Question: I need unauthenticated users to first be redirected to a login page on an ASP.NET website, then I'll do some business logic to determine one of three authentication types:
1. the user will manually log in with a username and password
2. the user will get redirected to an STS for a federated login
3. or (in some cases) the user does not require a login at all and the system will just set their IsAuthenticated=true so they can continue on in their process.
My question is, if it's option #2, how do I programmatically redirect a request to an STS like if I had checked the option in the image below to "Redirect all unauthenticated requests to the STS"?

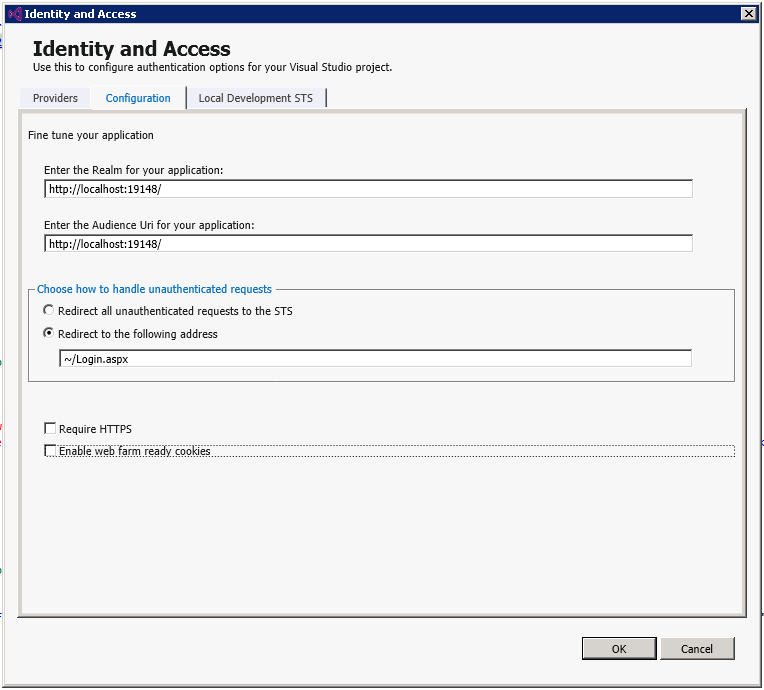
Answer: What we had to do what set it to "Redirect all unauthenticated requests to the STS" and then look in the ISS logs on the receiving Active Directory server to see what the URL looked like that is was redirecting to. Then we were able to build the URL on the fly from the Login.aspx page and redirect manually when necessary.